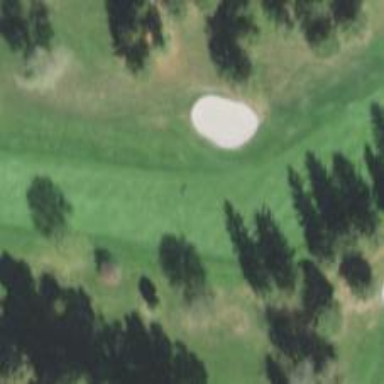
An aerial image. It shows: Golf hole.